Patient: sex F, age 26
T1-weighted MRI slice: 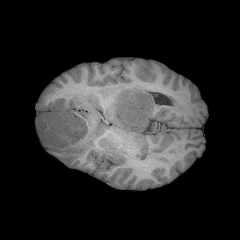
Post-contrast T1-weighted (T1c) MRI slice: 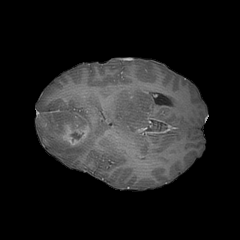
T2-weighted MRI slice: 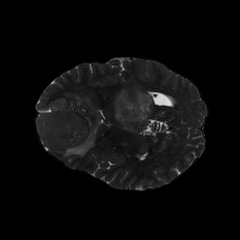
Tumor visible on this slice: yes
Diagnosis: Glioblastoma, IDH-wildtype
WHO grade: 4